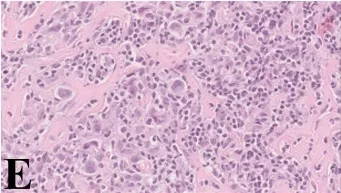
Diffuse large B-cell lymphoma and classical Hodgkin's lymphoma diagnosis on lymph node biopsy. Large pleomorphic cells, with one or two ovalar nuclei and macro-nucleoli in a background of small lymphocytes and granulocytes with fibrosis (E, hematoxylin and eosin). Original magnification x40.
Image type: pathology (h&e)